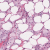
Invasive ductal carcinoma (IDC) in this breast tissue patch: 0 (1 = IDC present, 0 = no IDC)